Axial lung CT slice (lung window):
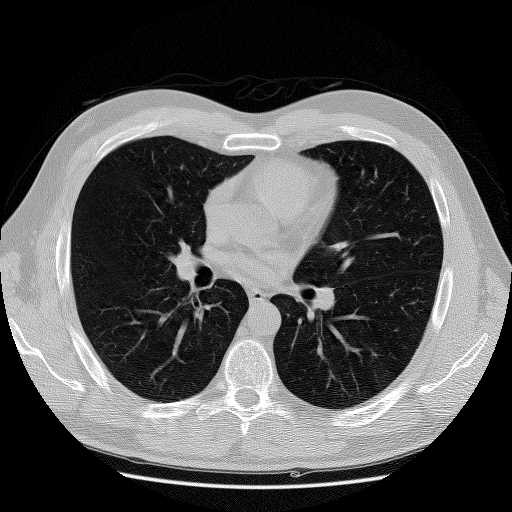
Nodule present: no